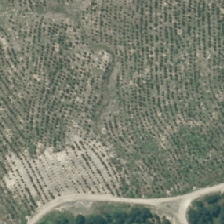
Land cover: harvested_forest